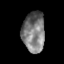
Tissue: skin
Cell type: Epithelial cells
Senescence score: 0.2861
Nuclear area (px): 885
Mean DAPI intensity: 123.139